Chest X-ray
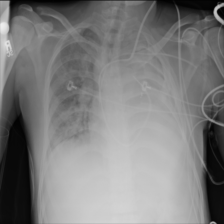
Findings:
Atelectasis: negative
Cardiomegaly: negative
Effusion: negative
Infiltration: positive
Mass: negative
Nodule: negative
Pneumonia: negative
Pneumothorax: negative
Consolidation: negative
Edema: negative
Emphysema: negative
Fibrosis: negative
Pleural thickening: negative
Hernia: negative